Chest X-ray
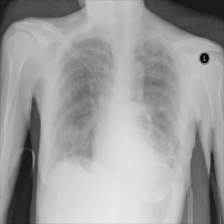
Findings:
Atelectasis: negative
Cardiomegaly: negative
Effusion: negative
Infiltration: positive
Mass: negative
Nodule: negative
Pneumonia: negative
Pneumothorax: positive
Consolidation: negative
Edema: negative
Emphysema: negative
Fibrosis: positive
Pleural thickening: negative
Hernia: negative